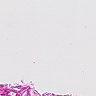
Metastatic tissue present: no